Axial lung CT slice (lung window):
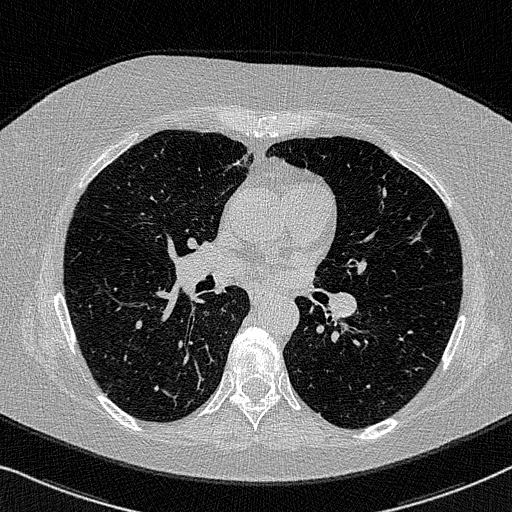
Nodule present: no